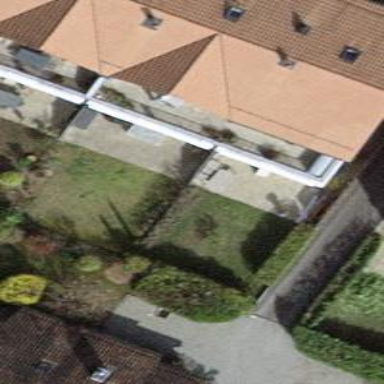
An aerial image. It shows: Garden enclosed by fence.